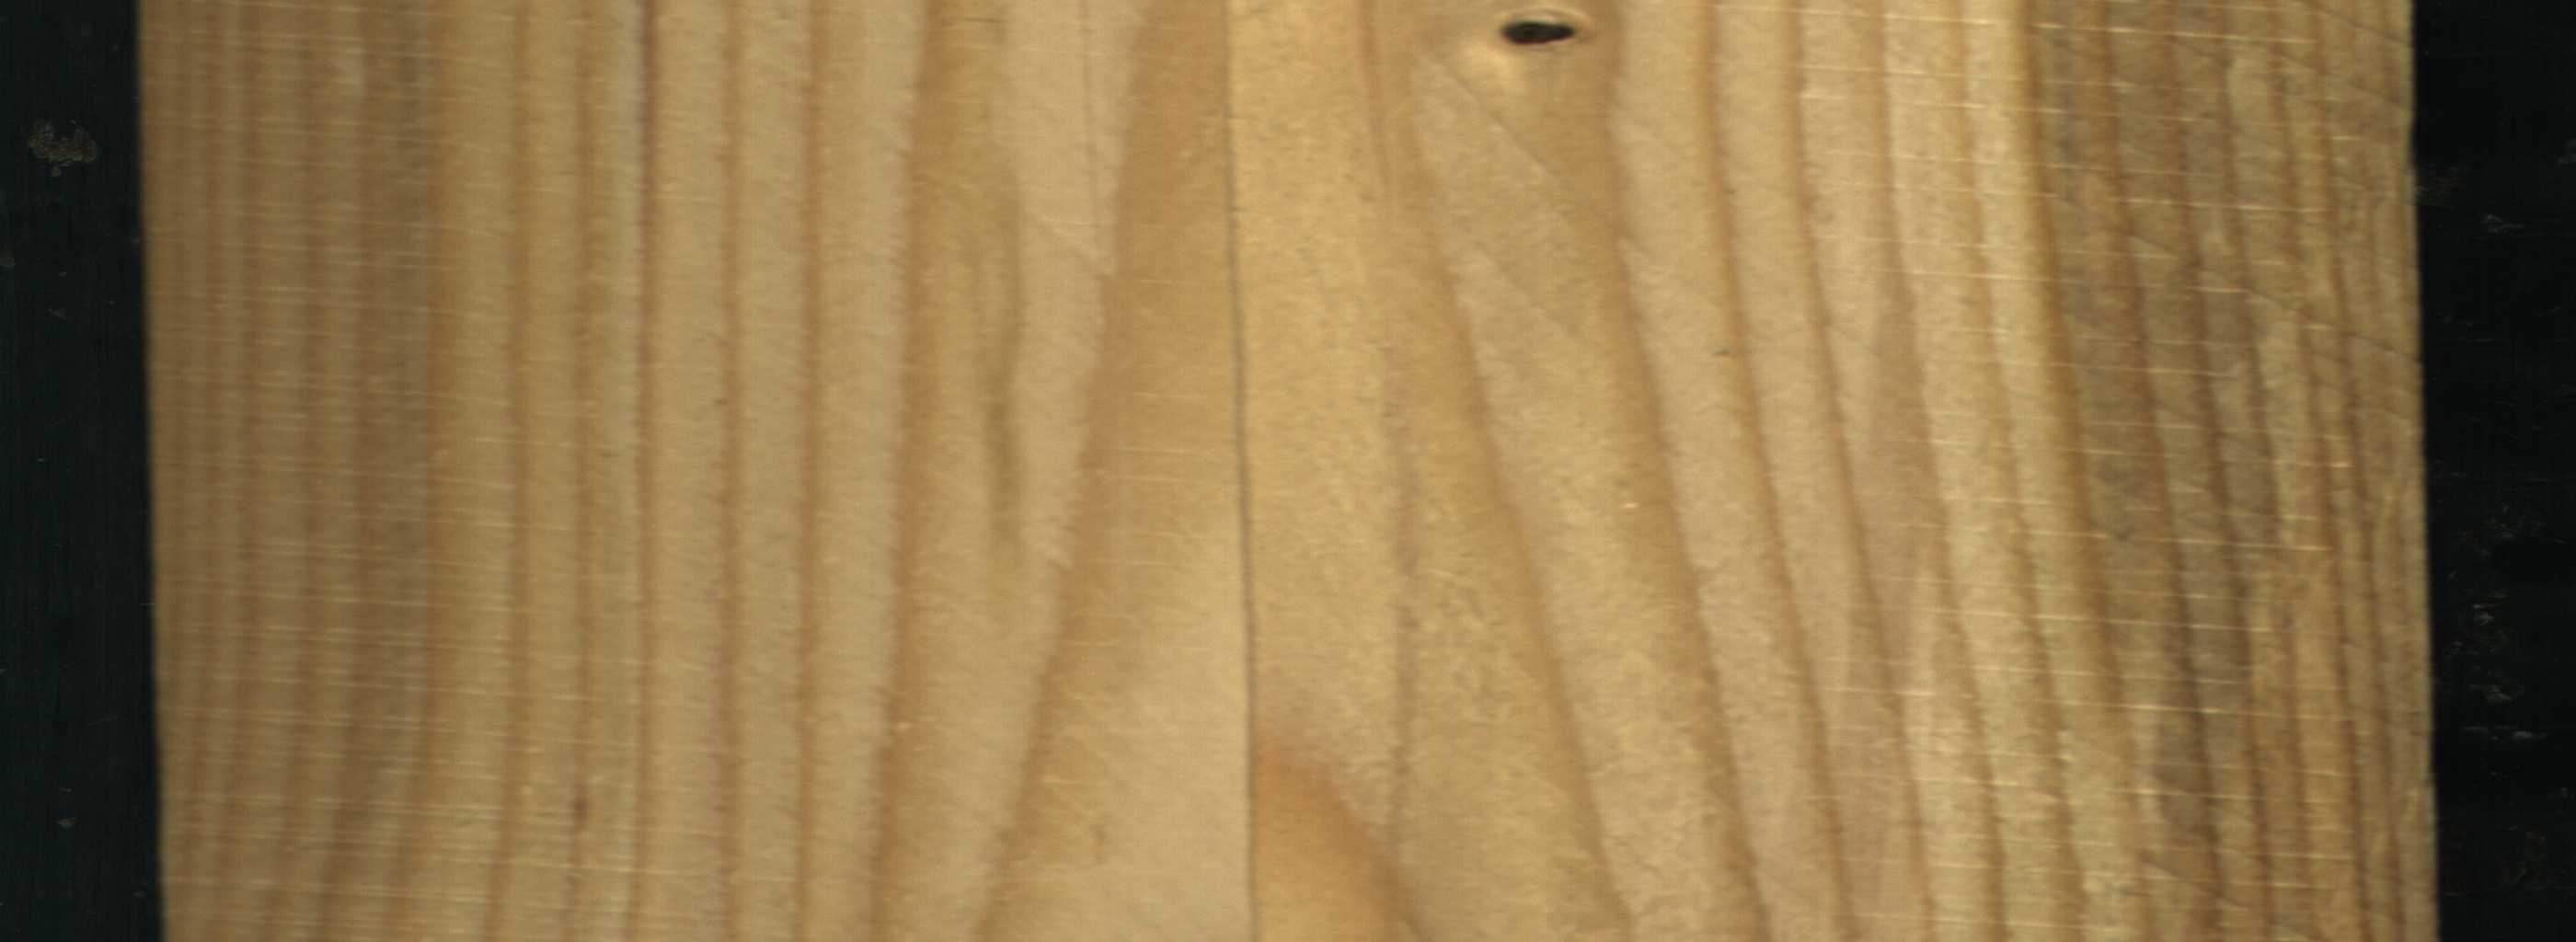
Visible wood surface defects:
Dead_Knot